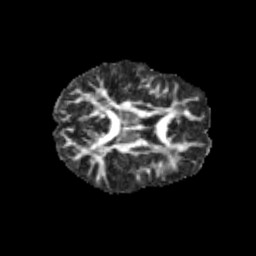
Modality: FA
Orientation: axial
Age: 10
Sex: male
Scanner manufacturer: siemens
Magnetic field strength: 3 T
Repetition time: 3.8 s
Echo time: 0.07 s